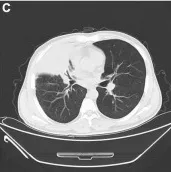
Chest computed tomography images at admission. A consolidation shadow in the right upper and middle lobes, with necrosis containing foci of air. Lung window.
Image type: radiology (ct)